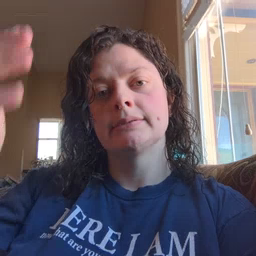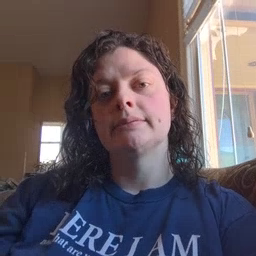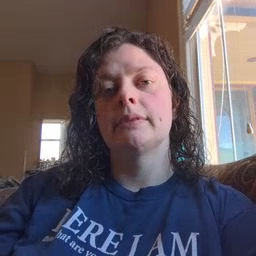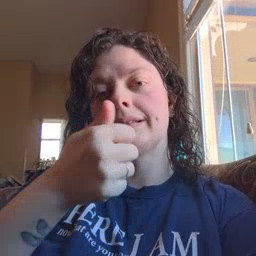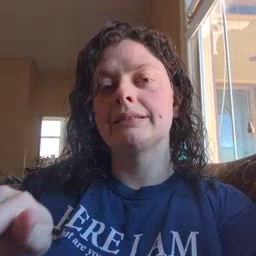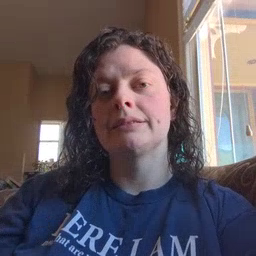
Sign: any